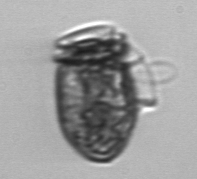
Label: Dinophysis_acuminata